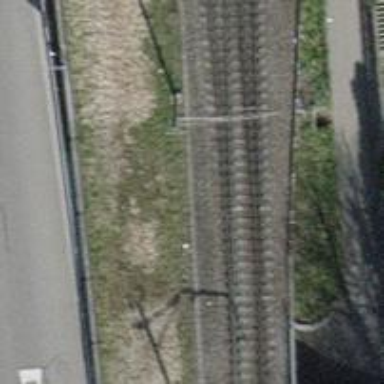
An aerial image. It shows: Single-track electrified railway with contact line.